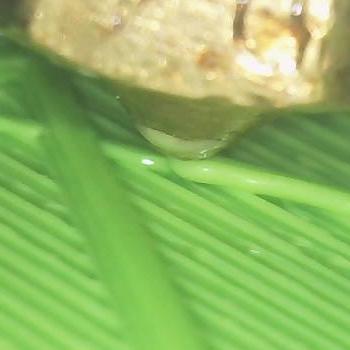
Flow rate: 141%